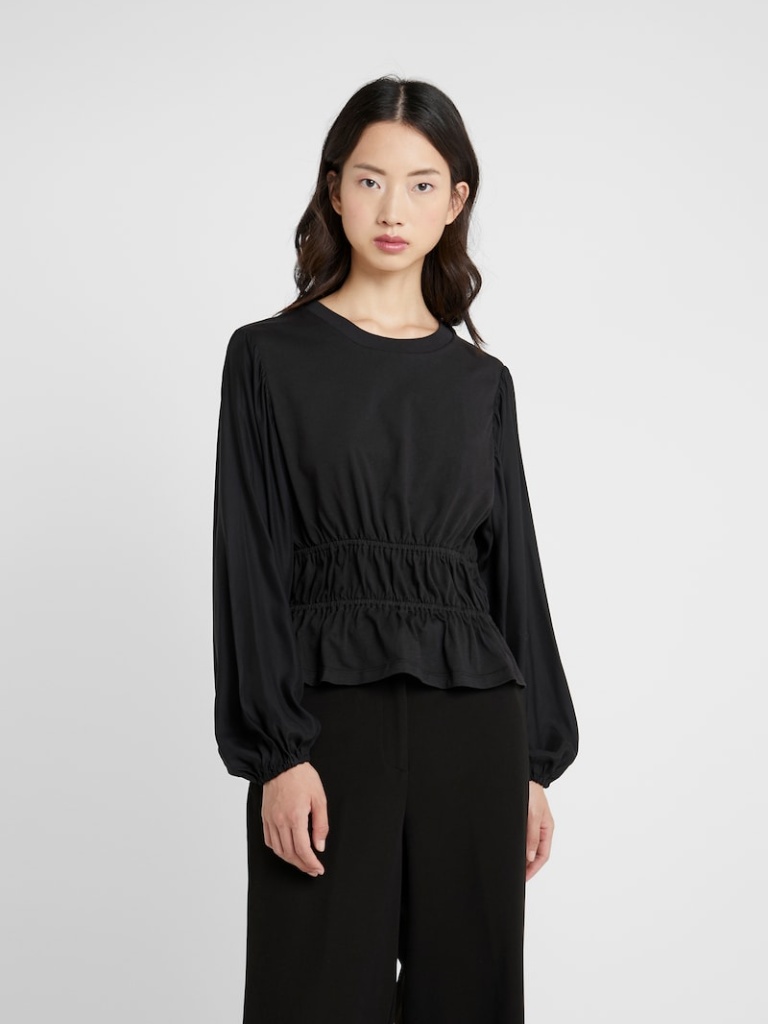
cotton relaxed a long-sleeved with the sleeves down hip length Untucked crew blouse